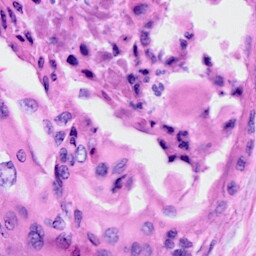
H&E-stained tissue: Cervix